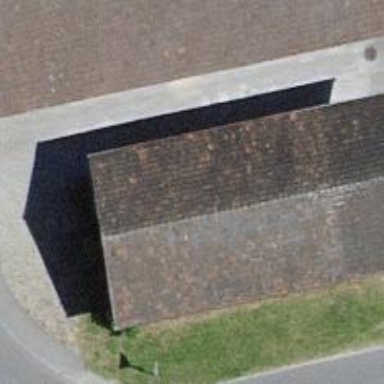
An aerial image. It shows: Barn.